Field crop: tomato
Growth stage: 1
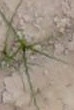
Species: cyperus